Question: I've got a head scratcher here. My code is not inserting data into the 'customer_upload' table upon clicking the submit button. It does successfully redirect me afterwards to the success message as shown in my code.
I've checked that the submitted data is posting, and I'm pretty sure the script is getting hung up on the 'mysql_query'. I checked this by commenting out the 'mysql_query' and header redirect in my php code, and echoing out the variables '$key', '$firstname', '$lastname', and'$company' upon clicking submit. Everything looked fine..
Here is what my database looks like:

Here is my code (I know MySQL is deprecated! I'll switch over soon!):
'''
<?php
header('Expires: Sun, 01 Jan 2014 00:00:00 GMT');
header('Cache-Control: no-store, no-cache, must-revalidate');
header('Cache-Control: post-check=0, pre-check=0', FALSE);
header('Pragma: no-cache');
include('../includes/connection.php');
$thisPage = "File Transfers";
$keyrand = rand(100000000, 999999999);
if(isset($_POST['submit'])) {
$key = mysql_real_escape_string($_POST['key']);
$firstname = mysql_real_escape_string($_POST['firstname']);
$lastname = mysql_real_escape_string($_POST['lastname']);
$company = mysql_real_escape_string($_POST['company']);
$date= date("F j, Y");
mysql_query("INSERT INTO customer_uploads (key, firstname, lastname, company, date) VALUES ('$key', '$firstname', '$lastname', '$company', '$date')");
header("LOCATION: /filetransfers.php?message=success");
}
?>
'''
HTML form:
'''
<form method="post">
<div class="row">
<div class="col-md-5">
<div class="form-group">
<label>Key</label>
<input name="keyvisible" type="number" class="form-control" placeholder="<?php echo $keyrand ?>" disabled="disabled">
<input name="key" type="hidden" class="form-control" value="<?php echo $keyrand; ?>">
</div>
</div>
</div>
<div class="row">
<div class="col-md-6">
<div class="form-group">
<label>First Name</label>
<input name="firstname" id="category" type="text" class="form-control" placeholder="First Name">
</div>
</div>
<div class="col-md-6">
<div class="form-group">
<label>Last Name</label>
<input name="lastname" type="text" class="form-control" placeholder="Last Name"?>
</div>
</div>
</div>
<div class="row">
<div class="col-md-6">
<div class="form-group">
<label>Company</label>
<input name="company" type="text" class="form-control" placeholder="Company"?>
</div>
</div>
</div>
<button name="submit" type="submit" id="NewCustomerUploadSubmit" class="btn btn-info btn-fill pull-right">Add Upload Key</button>
<div class="clearfix"></div>
</form>
'''
Any ideas on what I've done wrong?
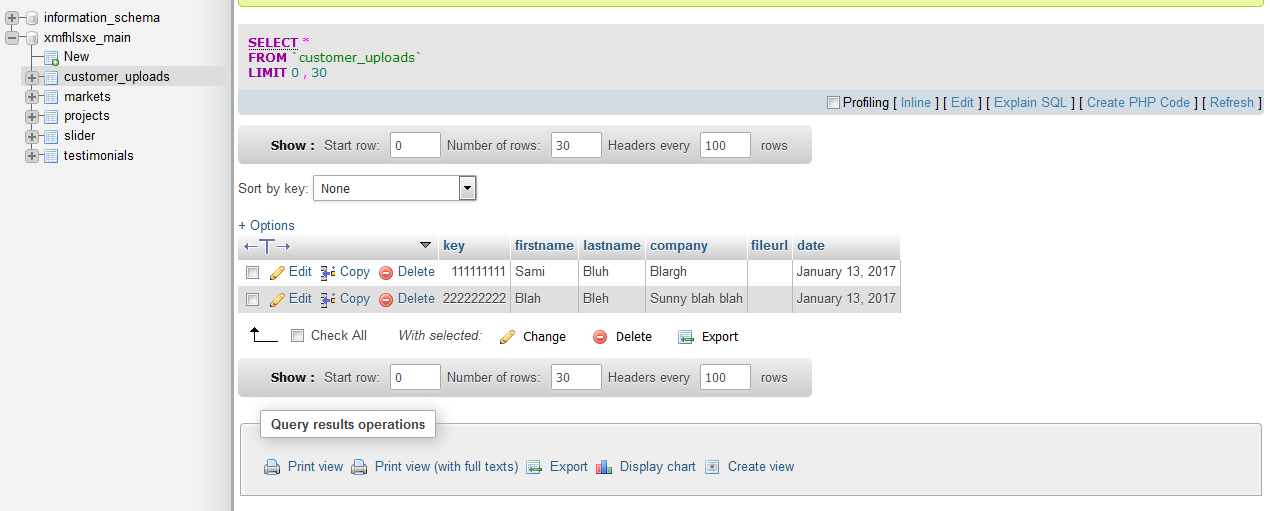
Answer: 'key' in MySQL is a reserved word and if you're planning on still using it, it must be encapsulated in ticks:
'''
mysql_query("INSERT INTO customer_uploads ('key', firstname, lastname, company, date)
VALUES ('$key', '$firstname', '$lastname', '$company', '$date')");
'''
Reference:
- <URL>
You're also open to an SQL injection here, so use a prepared statement
- <URL>
Consider moving over to either the mysqli_ or PDO API (with a prepared statement), since the mysql_ API is in deprecation and removed from PHP 7.
---
>
That's because you needed to check for errors on the query.
Reference on using 'mysql_error()' on the query:
- <URL>